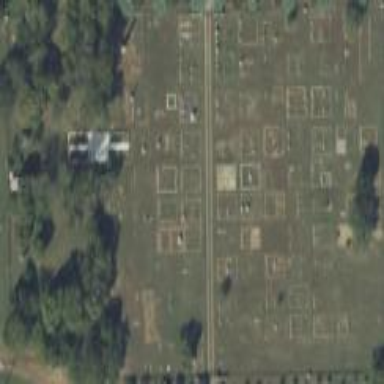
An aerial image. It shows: Cemetery.